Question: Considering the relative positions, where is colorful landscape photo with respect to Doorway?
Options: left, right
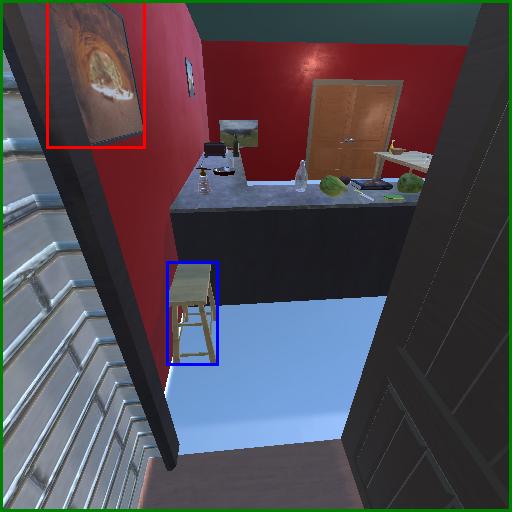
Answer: left